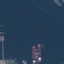
Land use / land cover: SeaLake